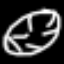
Label: clock